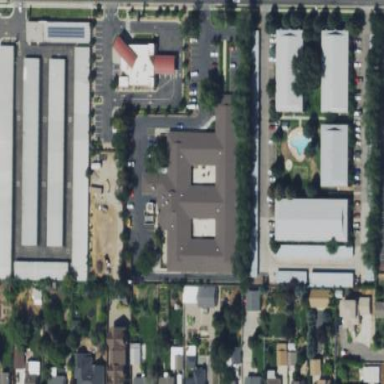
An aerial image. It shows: Building.